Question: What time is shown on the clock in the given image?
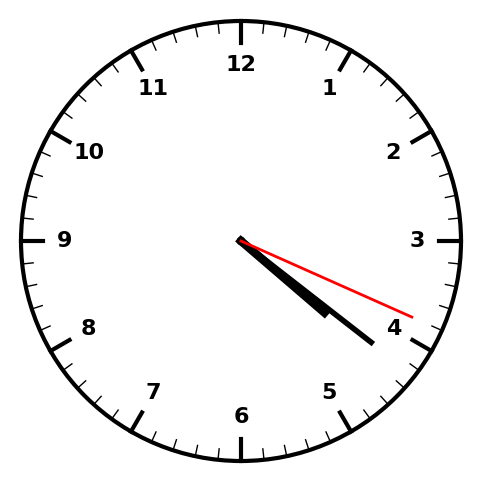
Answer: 04:21:19